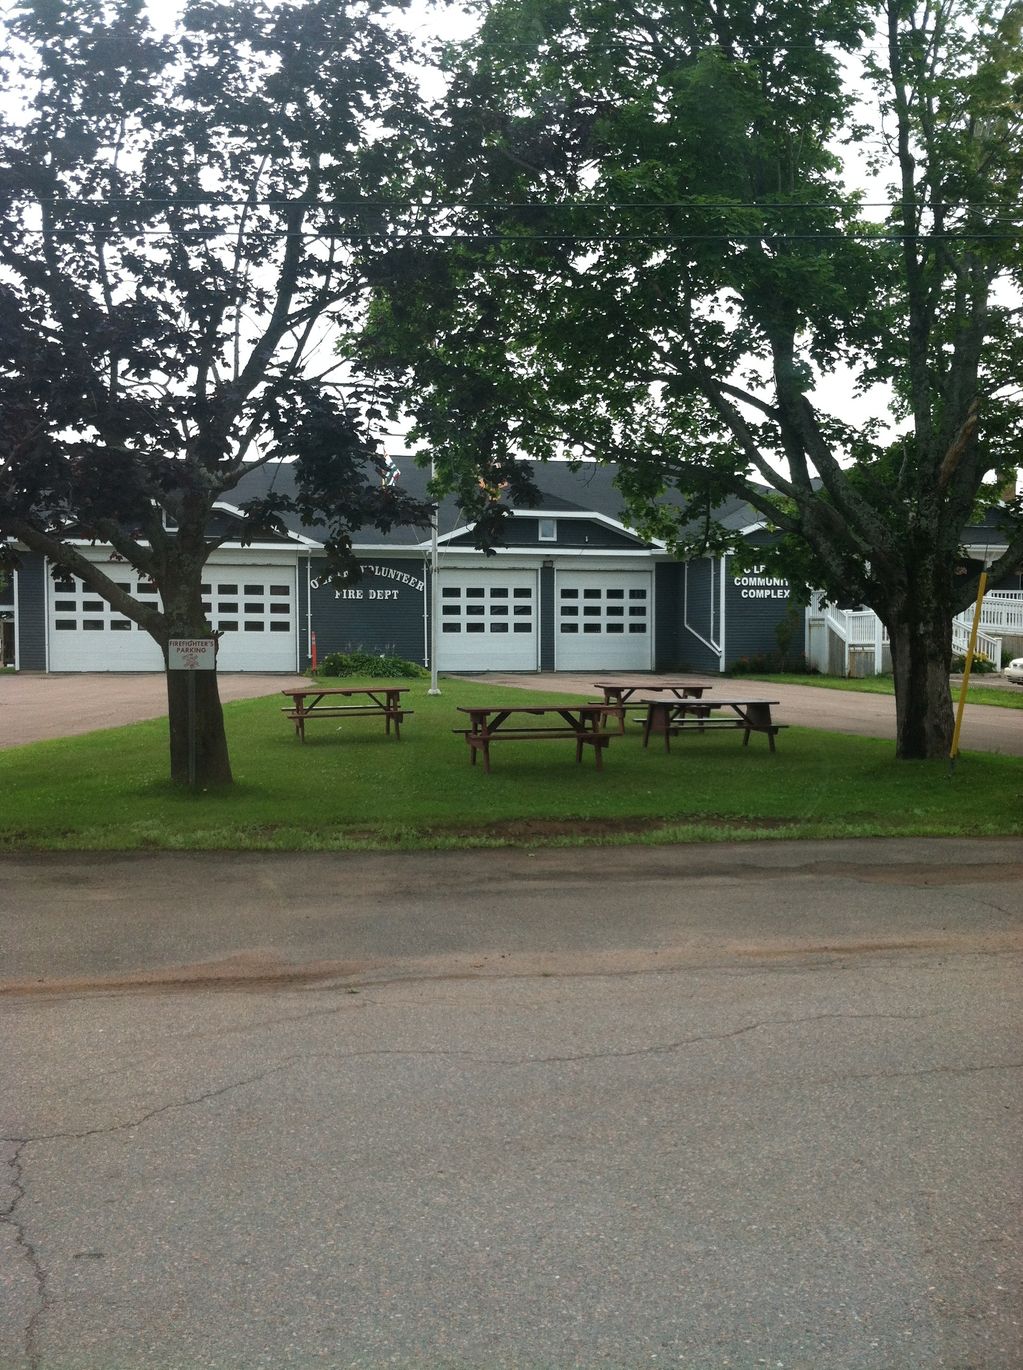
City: charlottetown